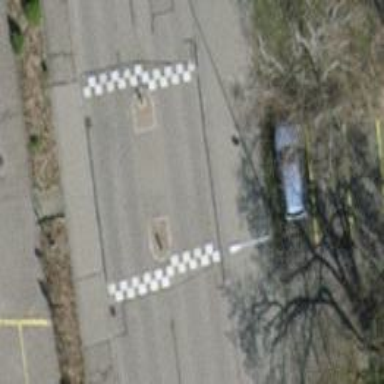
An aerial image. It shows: Traffic hump for calming the traffic.